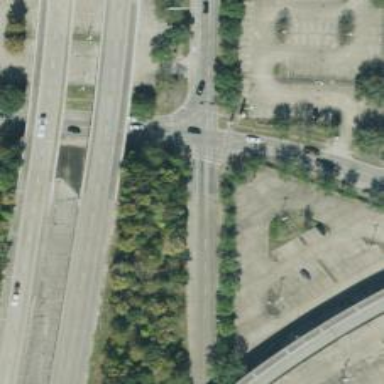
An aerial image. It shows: Secondary road with frontage road alongside.